Current action and preconditions to check: trajectory_clear

Your task: For each precondition in the list above, predict whether it will hold at this action.

Consider the current scene as observed from the mobile robot's camera, and analyze the predicted future states of all dynamic agents (e.g., people, animals, vehicles, or any moving entities) within the NEXT SECOND.

IMPORTANT: Only answer "very likely" if you are absolutely certain—based on strong, clear evidence—that a dynamic agent will violate the precondition in the predicted future state. Do NOT answer "very likely" for unlikely, ambiguous, or low-probability risks.

Ask yourself for each precondition: Is there a high probability, with clear and convincing evidence, that the predicted future states of any dynamic agent will interfere with the predicted future state of the currently executing action within the NEXT SECOND, causing that precondition to fail?

Assess the risk level based on these predictions. Use "likely" or "very likely" if motions create a clear risk of interference.

Use "neutral" or "improbable" if agents are nearby but their predicted paths are clearly diverging or non-conflicting.

Failure Risk Categories: "very improbable", "improbable", "neutral", "likely", "very likely"

Answer Format: Output ONLY the probability_of_failure value from these categories: "very improbable", "improbable", "neutral", "likely", "very likely"

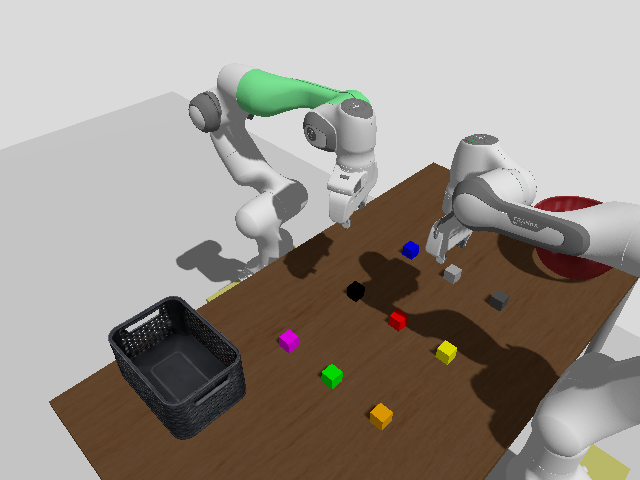

Answer: neutral